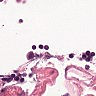
Metastatic tissue present: no